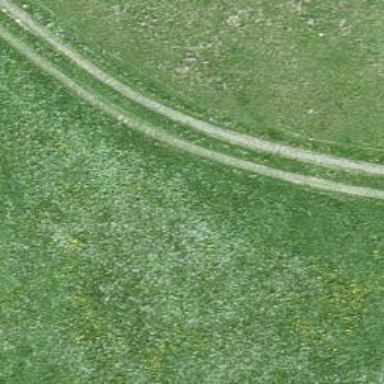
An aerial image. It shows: Track road with grade4 tracktype.